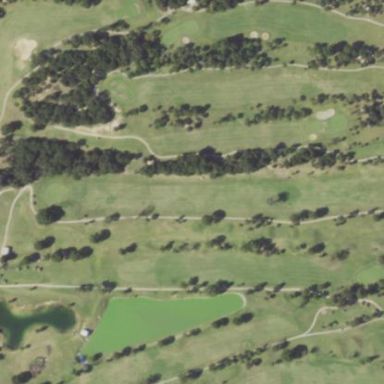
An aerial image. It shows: Golf course surrounded by greenery.